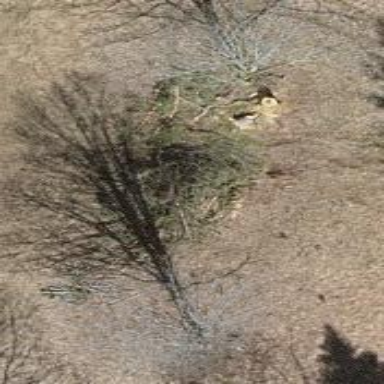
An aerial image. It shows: Needle-leaved tree in nature.